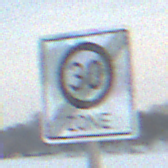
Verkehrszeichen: EndeZone30
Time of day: SunriseSunset
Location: Outdoor (Nature)
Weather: PartlyCloudy
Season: NotSpecified
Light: Natural